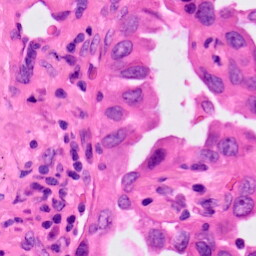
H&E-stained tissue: Lung